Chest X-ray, AP view. Patient: 33 years old, sex M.
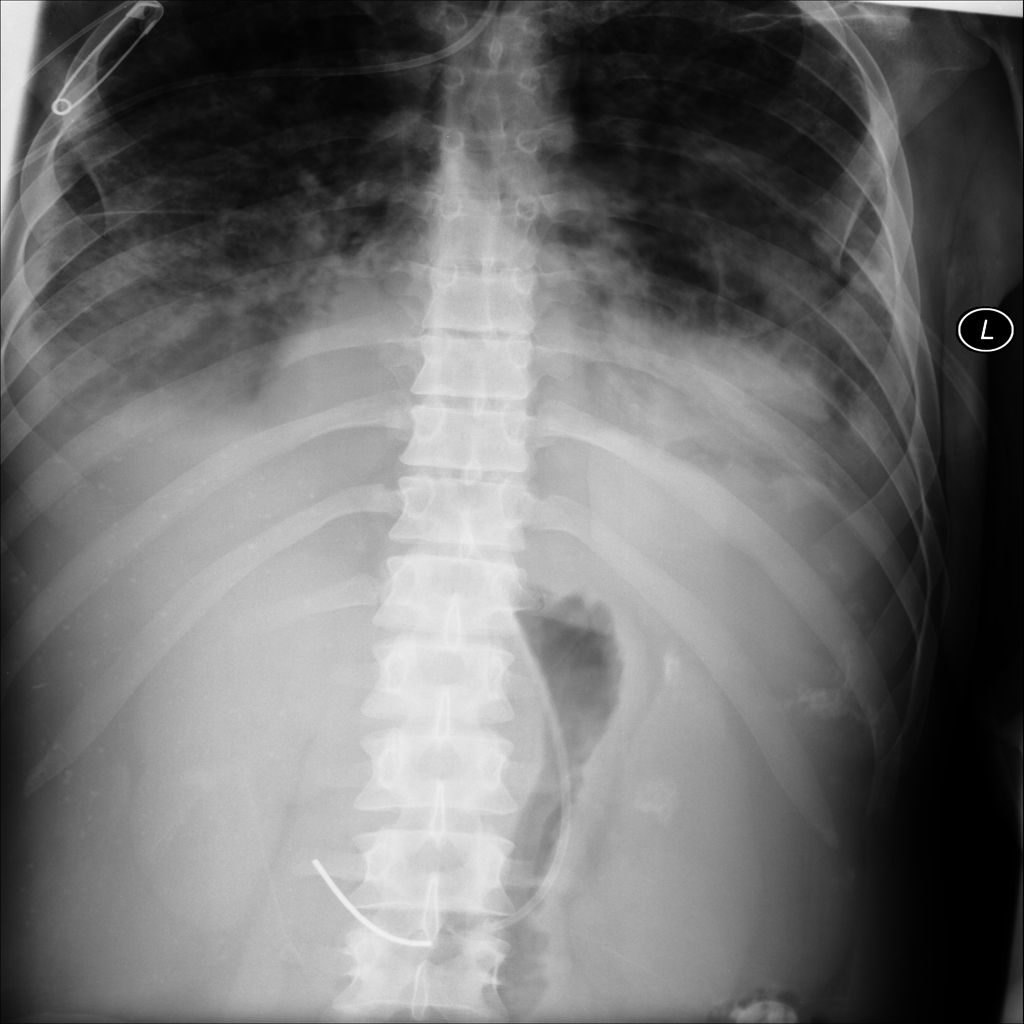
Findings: Nodule